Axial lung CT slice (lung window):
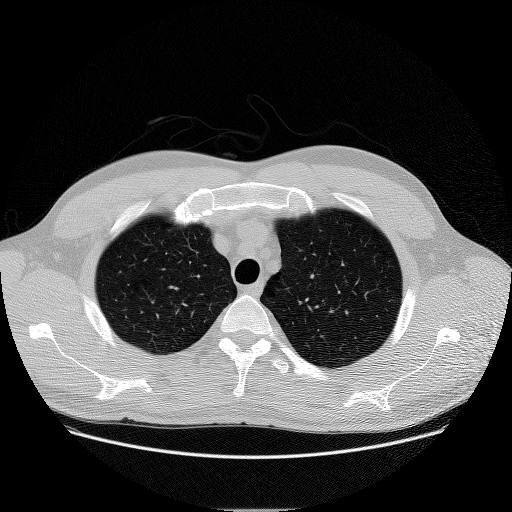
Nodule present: no